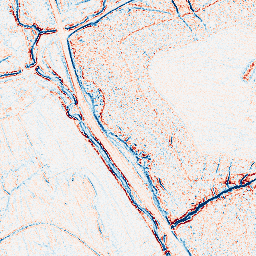
Category: edge_preserving
Decomposition family: bilateral
Decomposition parameters: d: 5
sigma_color: 25
sigma_space: 150
Upsampling method: quadratic
Upsampling parameters: scale: 2
Upsampling scale: 2